Field crop: maize
Growth stage: 2
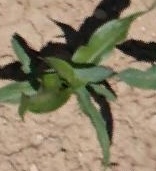
Species: maize